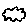
Label: cloud